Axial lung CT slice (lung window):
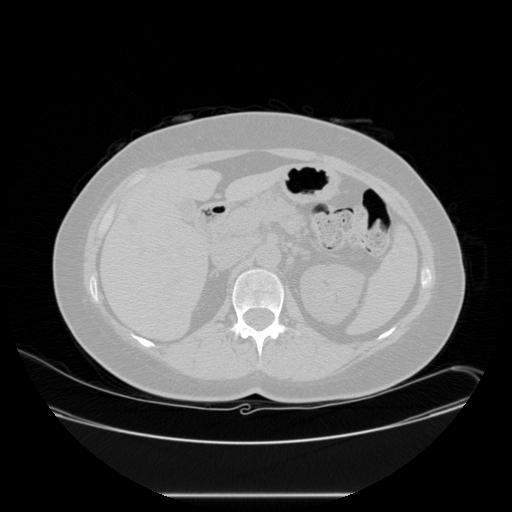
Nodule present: no